Aerial crown-view tile of a tropical tree (Barro Colorado Island, Panama), acquired 20250715:
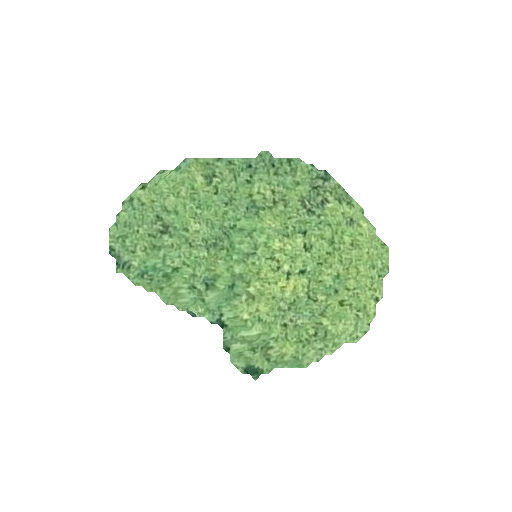
Species: Alseis blackiana
GBIF accepted scientific name: Alseis blackiana
Crown area: 63.097 m²